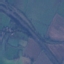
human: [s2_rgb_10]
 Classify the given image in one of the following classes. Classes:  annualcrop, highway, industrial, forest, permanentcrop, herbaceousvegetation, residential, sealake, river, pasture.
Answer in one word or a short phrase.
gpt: Highway